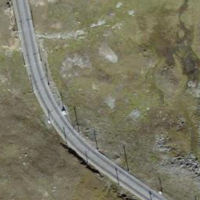
EUNIS habitat code: 26
Species observed at this site:
Pyrrhocorax graculus
Corvus corax